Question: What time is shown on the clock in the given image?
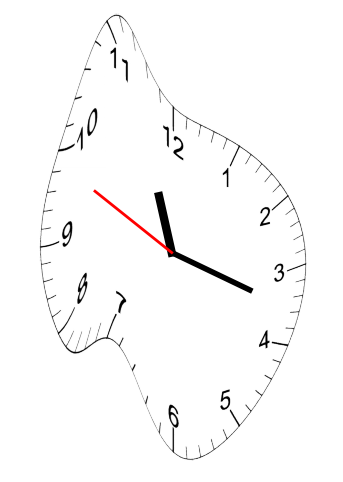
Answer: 11:17:49